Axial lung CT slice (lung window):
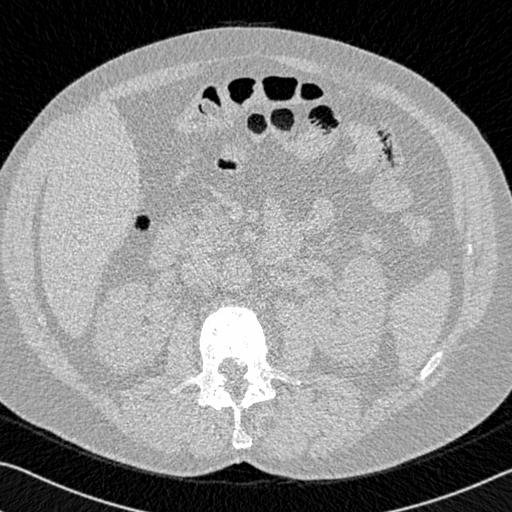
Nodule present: no